Question: I was trying out codes from <URL> and it worked successfully. I tried to change the twitter authorization page to run in a WebView instead of a web browser but the WebView couldn't seem to load url with this format 'oauth://twittersample' which is the link back to my application. Upon successful authorization, the webview should close and return to my app successfully.
There is an error saying "The web page at oauth://twittersample?oauth_token=.... might be temporarily down or it may have moved permanently to a new web address". What should I do?
This is the snippet to my WebView that is in my onCreate
'''
WebView myWebView = (WebView)findViewById(R.id.myWebView);
myWebView.setWebViewClient(new WebViewClient()
{
@Override
public boolean shouldOverrideUrlLoading(WebView webView, String url)
{
if (url != null && url.startsWith("oauth://twittersample"))
//handleTwitterCallback(url);
{
System.out.println("TWEET TWEET TWEET");
webView.loadUrl(url);
return true;
}
else
return false;
}
});
'''
This is the link to my Twitter java class <URL>
And this is my manifest
'''
<activity android:name="com.test.settings.ShareSettings" android:label="ShareSettings" android:screenOrientation="portrait" android:configChanges="orientation|keyboardHidden">
<intent-filter>
<action android:name="android.intent.action.VIEW" />
<category android:name="android.intent.category.DEFAULT" />
<category android:name="android.intent.category.BROWSABLE" />
<data android:scheme="oauth" android:host="twittersample"/>
</intent-filter>
</activity>
'''
Attached is the logcat when successfully run in browser

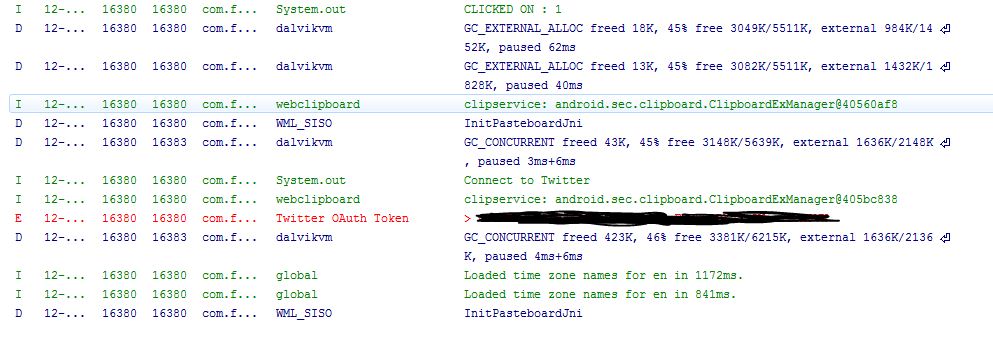
Answer: I finally get it to work. I think earlier it did not work because I did not retrieve access token into the WebView.
In my WebView under onCreate i did this
'''
myWebView = (WebView)findViewById(R.id.myWebView);
myWebView.setWebViewClient(new WebViewClient()
{
@Override
public boolean shouldOverrideUrlLoading(WebView webView, String url)
{ if (url != null && url.startsWith(TWITTER_CALLBACK_URL))
{ System.out.println("TWEET TWEET TWEET");
retrieveAccessToken(url); //added this
webView.setVisibility(View.GONE); //added this
return true;
}
else
return false;
}
});
'''
and in my retrieveAccessToken(url) i have this.
'''
private void retrieveAccessToken(final String url)
{
Uri uri = Uri.parse(url);
String verifier = uri.getQueryParameter(URL_TWITTER_OAUTH_VERIFIER);
try {
// Get the access token
AccessToken accessToken = twitter.getOAuthAccessToken(requestToken, verifier);
// Shared Preferences
Editor e = mSharedPreferences.edit();
// After getting access token, access token secret
// store them in application preferences
e.putString(PREF_KEY_OAUTH_TOKEN, accessToken.getToken());
e.putString(PREF_KEY_OAUTH_SECRET,accessToken.getTokenSecret());
// Store login status - true
e.putBoolean(PREF_KEY_TWITTER_LOGIN, true);
e.commit(); // save changes
Log.e("Twitter OAuth Token", "> " + accessToken.getToken());
TextView twitterConnect = (TextView) findViewById(R.id.twitterConnect);
String disconnect = "Disconnect";
twitterConnect.setText(disconnect);
// Getting user details from twitter
// For now i am getting his name only
long userID = accessToken.getUserId();
User user = twitter.showUser(userID);
String username = user.getName();
txtUpdate.setVisibility(View.VISIBLE);
btnUpdateStatus.setVisibility(View.VISIBLE);
// Displaying in xml ui
//twitterUser.setText(Html.fromHtml("<b>Welcome " + username + "</b>"));
TextView twitterUser = (TextView) findViewById(R.id.twitterDesc);
twitterUser.setText(Html.fromHtml(username));
Toast.makeText(getApplicationContext(), "LOGGED IN AS " + username, Toast.LENGTH_LONG).show();
} catch (Exception e) {
// Check log for login errors
Log.e("Twitter Login Error", "> " + e.getMessage());
}
}
'''
I got this to work exactly how I wanted it and logged in successfully.
Do correct me if I'm doing anything wrong here.
Thank you @user1690588 and @Nikolay Elenkov, for your time to help me out. :)